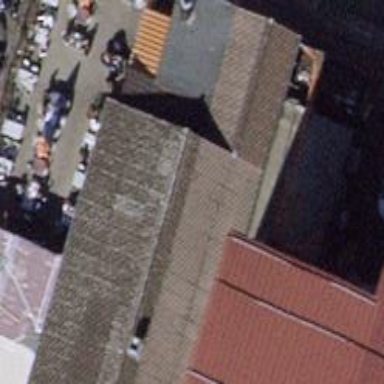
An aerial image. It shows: Restaurant.